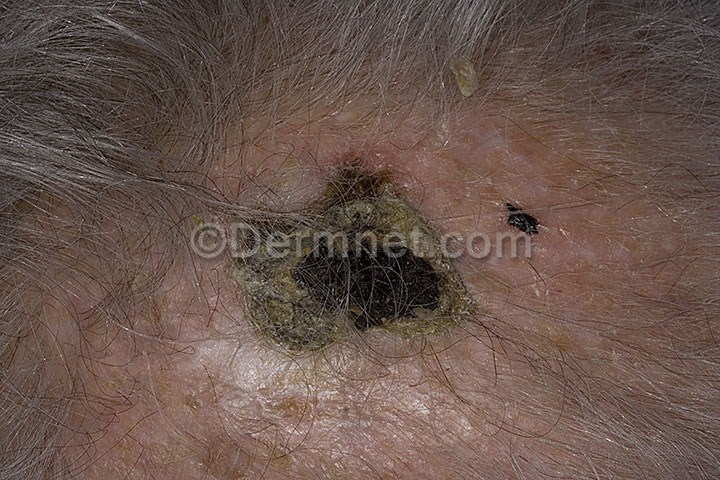
Disease: Actinic Keratosis Basal Cell Carcinoma and other Malignant Lesions